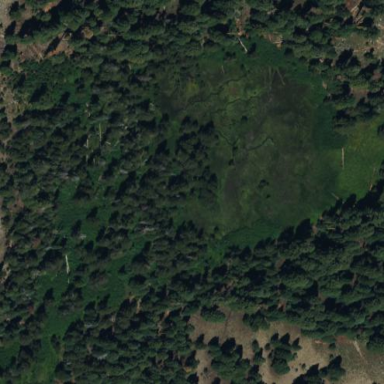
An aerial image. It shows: Wet meadow with wood vegetation.